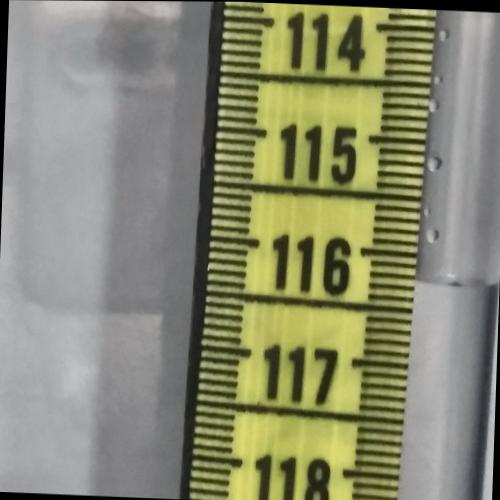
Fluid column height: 116.2 cm